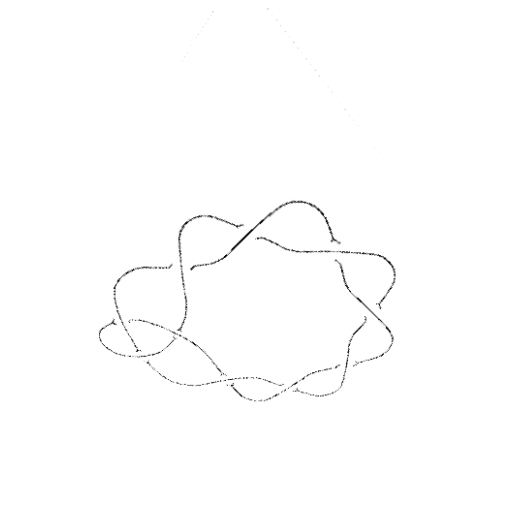
Crossing number: 10